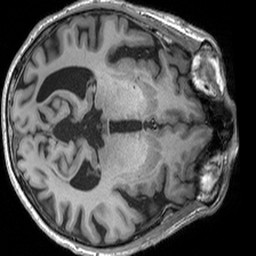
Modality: T1w
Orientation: axial
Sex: male
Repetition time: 1.95 s
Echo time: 0.026 s